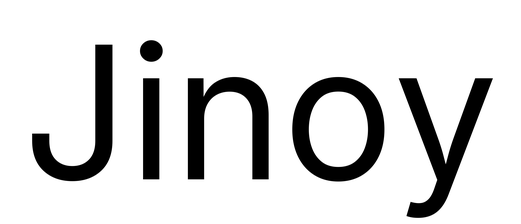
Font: Inter_Regular